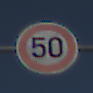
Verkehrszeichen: Geschwindigkeit50
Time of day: MorningAfternoon
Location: Outdoor (Nature)
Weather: Clear
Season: NotSpecified
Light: Natural